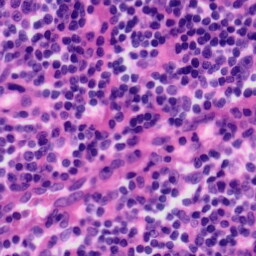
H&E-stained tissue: Tonsil